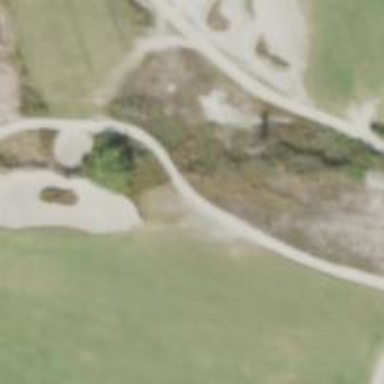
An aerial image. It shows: Pathway for golfing.